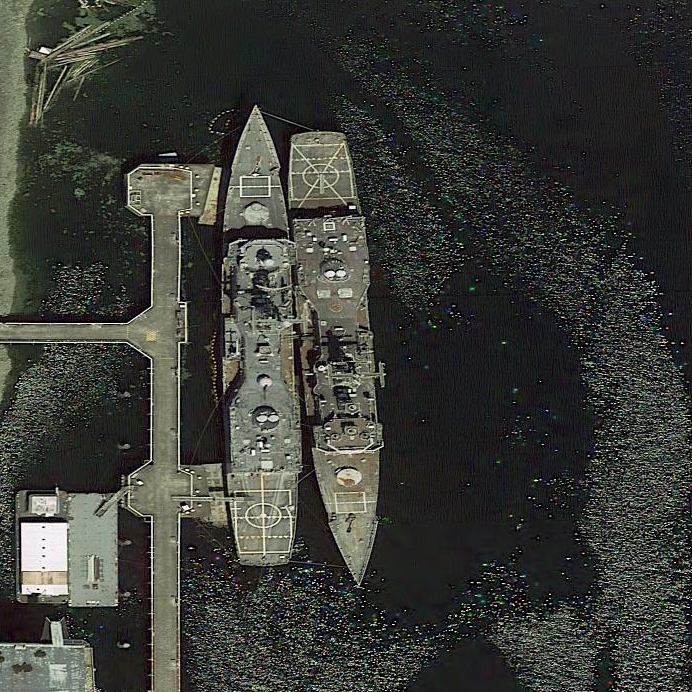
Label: cruiser